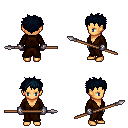
a pixel art fantasy rpg character, female body template, human, tanned skin, brown robe, red pants, raven bedhead hairstyle, metal gloves, spear, four views (front, back, left, right), 2x2 character sprite sheet, small pixel art, hard edges, no anti-aliasing